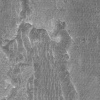
Atmospheric dust classification: not_dusty